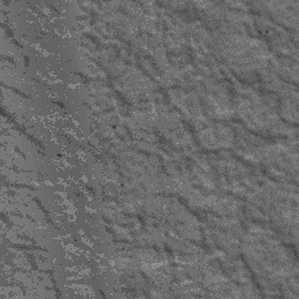
Label: frost